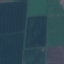
Label: AnnualCrop